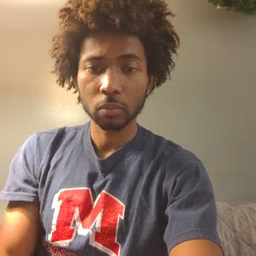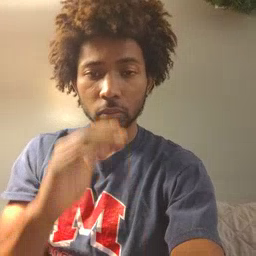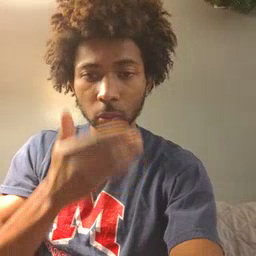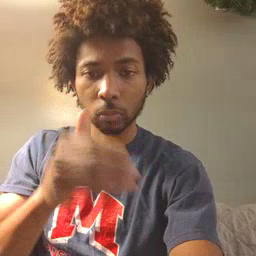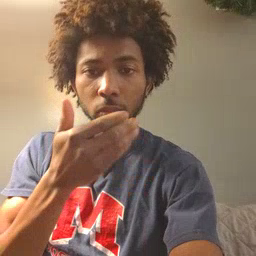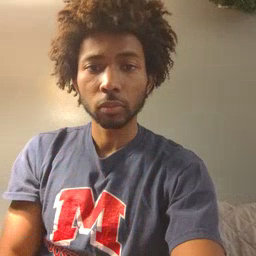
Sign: cereal